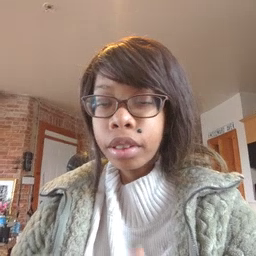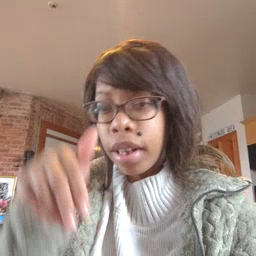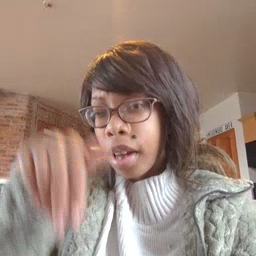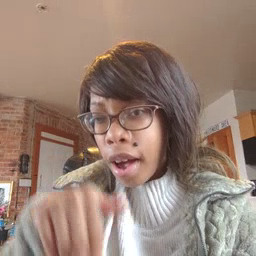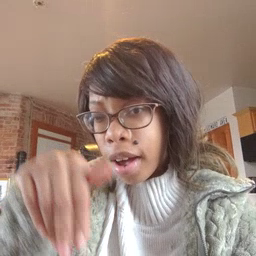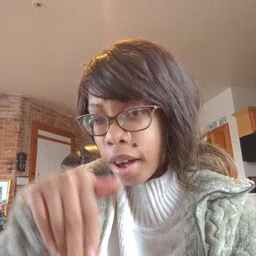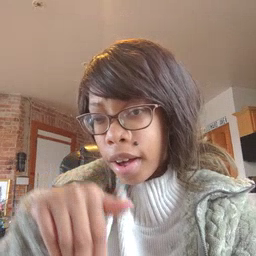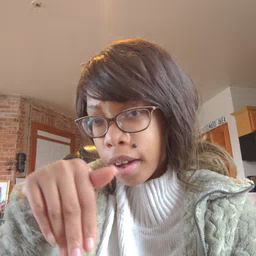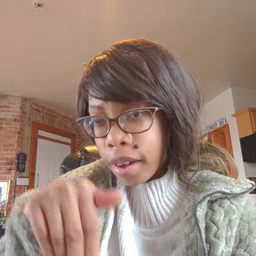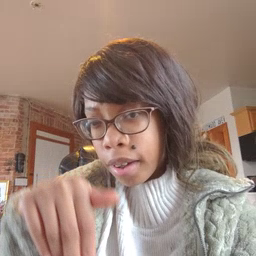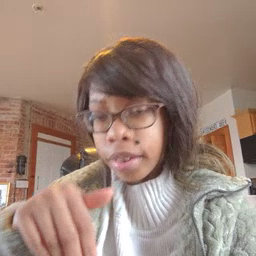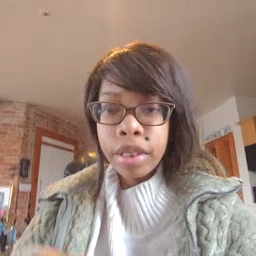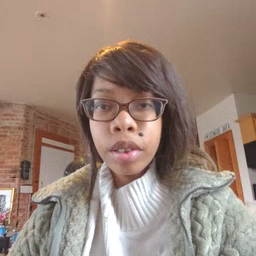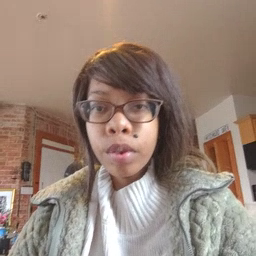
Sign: night